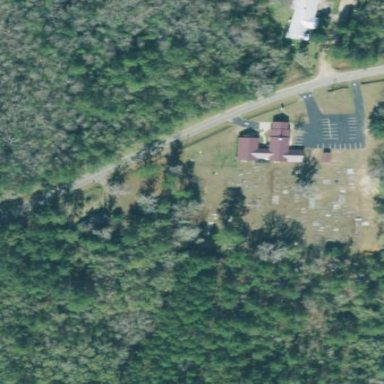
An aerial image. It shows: Cemetery.